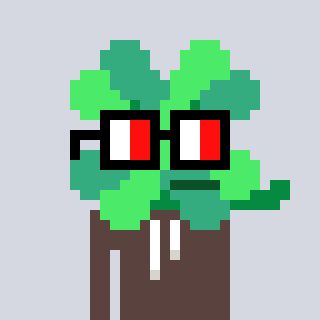
a pixel art character with square glasses with black frames and red eyes, a clover-shaped head and a darkbrown-colored body on a cool background